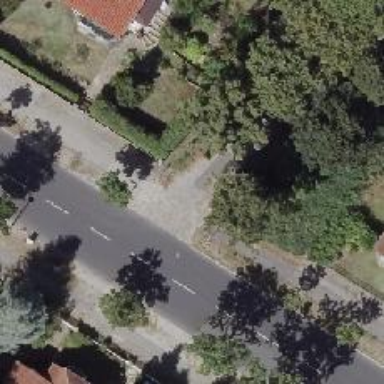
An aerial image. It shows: Road with "give way" sign.